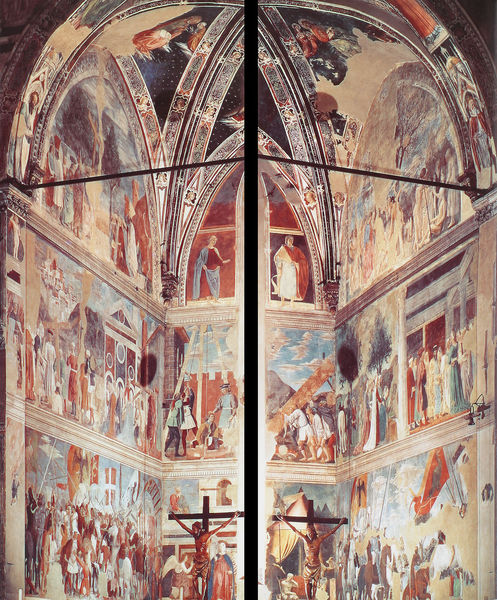
Titel: Ausmalung der Chorkapelle von S. Francesco in Arezzo
Künstler: Bicci di Lorenzo
Standort: Arezzo, S. Francesco, Chorkapelle (EU - I - Toskana)
Schlagwörter: blau, himmel, wolken, frauen, ausschnitt, bunt, männer, tür, rot, malerei, bibel, innenraum, kirche, decke, gotik, renaissance, bogen, fahnen, italien, mauer, kuppel, soldaten, wandgemälde, wandmalerei, gewölbe, kreuz, sterne, zwickel, altar, kreuze, christus, jesus, kreuzigung, fresken, heilige, fresko, diptichon, maria, gekreuzigt, szenen, zelt, ebenen, deckenmalerei, eisenstange, doto